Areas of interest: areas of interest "Community Center"
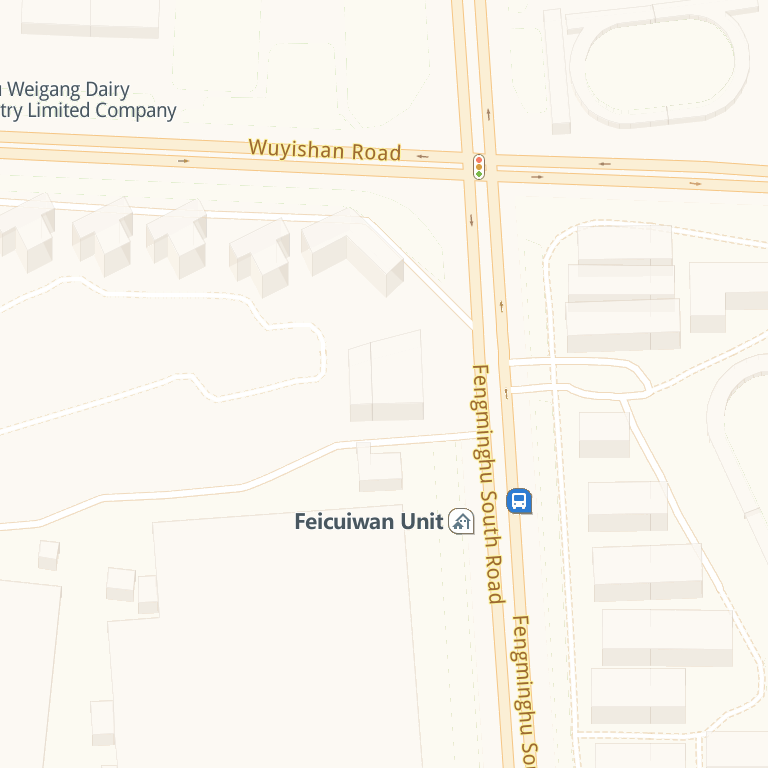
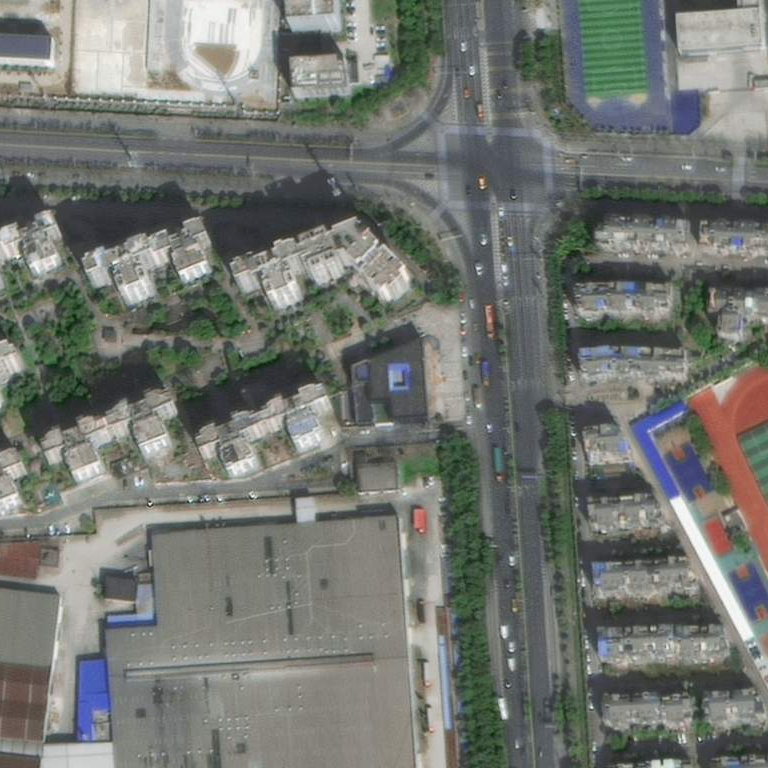